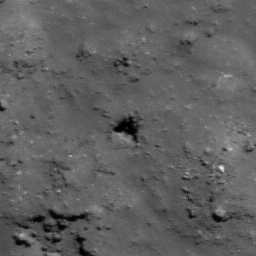
Pit: Tharp 5
Host crater: Tharp
Host type: impact_melt
Lunar coordinates: latitude -30.611, longitude 145.72